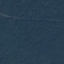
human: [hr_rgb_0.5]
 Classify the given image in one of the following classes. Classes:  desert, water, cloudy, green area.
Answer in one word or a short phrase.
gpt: green area